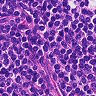
Metastatic tissue present: no